Platform: macOS
Application: Arc Browser
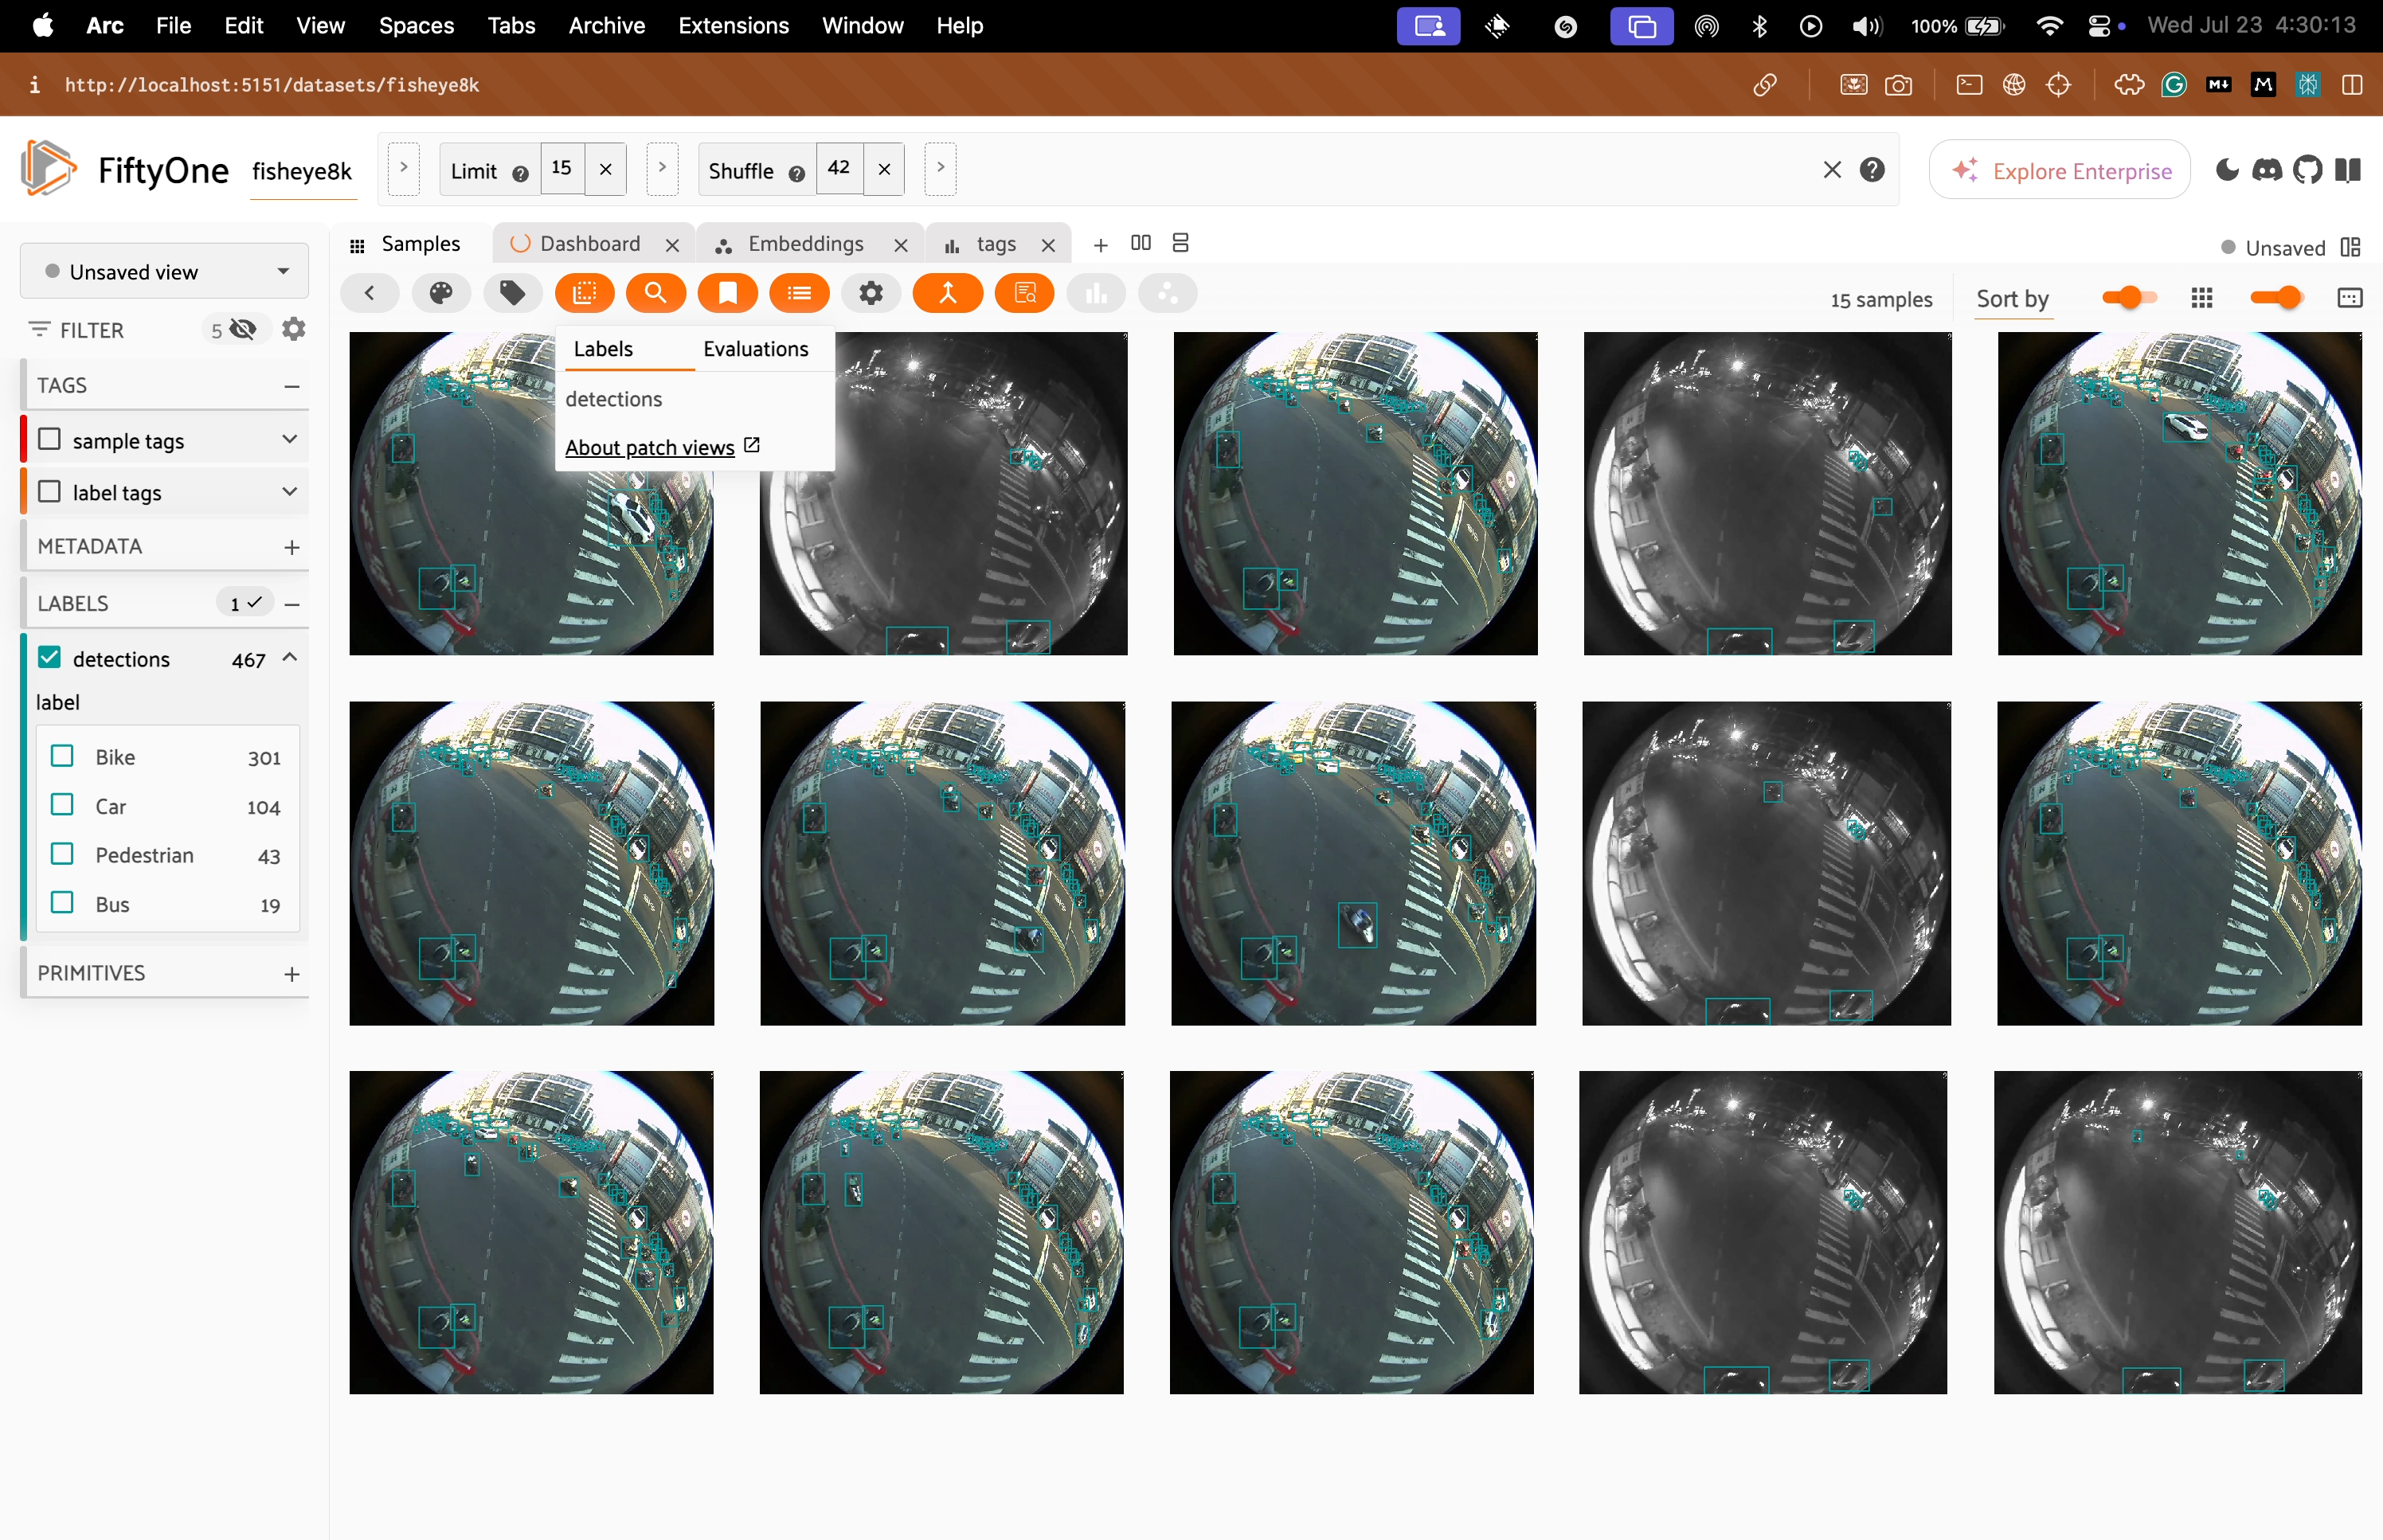
task_description: Filter the samples in the samples panel to only those that contain a Bus
action_type: click
element_info: Checkbox

task_description: Filter the samples in the samples panel to only those that contain a Pedestrian
action_type: click
element_info: Checkbox

task_description: Filter the samples in the samples panel to only those that contain a Car
action_type: click
element_info: Checkbox

task_description: Filter the samples in the samples panel to only those that contain a Bike
action_type: click

task_description: Close the Dashboard panel
action_type: click
element_info: Icon

task_description: Close the embeddings panel
action_type: click
element_info: Icon

task_description: Close the histogram panel
action_type: click
element_info: Icon

task_description: Collapse the tags field in the sidebar
action_type: click
element_info: Icon

task_description: Collapse the labels group in the sidebar
action_type: click
element_info: Icon

task_description: Open the patches view
action_type: click
element_info: Icon

task_description: Load the patches view for the detections field
action_type: select
element_info: Menu Item

task_description: See if there are any patches views available for Evaluations
action_type: click
element_info: Menu Item
task_description: Which view stages have been applied to this dataset?
action_type: hover
element_info: Text

task_description: View the Dashboard panel
action_type: click
element_info: Menu Item

task_description: View the embeddings panel
action_type: click
element_info: Menu Item

task_description: View the histograms panel
action_type: click
element_info: Menu Item

task_description: How many fields have been hidden from view in the sidebar?
action_type: hover
element_info: Text

task_description: How many Bike detections are in the current view?
action_type: hover
element_info: Text

task_description: How many Car detections are in the current view?
action_type: hover
element_info: Text

task_description: How many Pedestrian detections are in the current view?
action_type: hover
element_info: Text

task_description: How many Bus detections are in the current view?
action_type: hover
element_info: Text

task_description: How many detections are in the current view?
action_type: hover
element_info: Text

task_description: How many samples are in the current view?
action_type: hover
element_info: Text

task_description: Learn more about patch views
action_type: click
element_info: Text